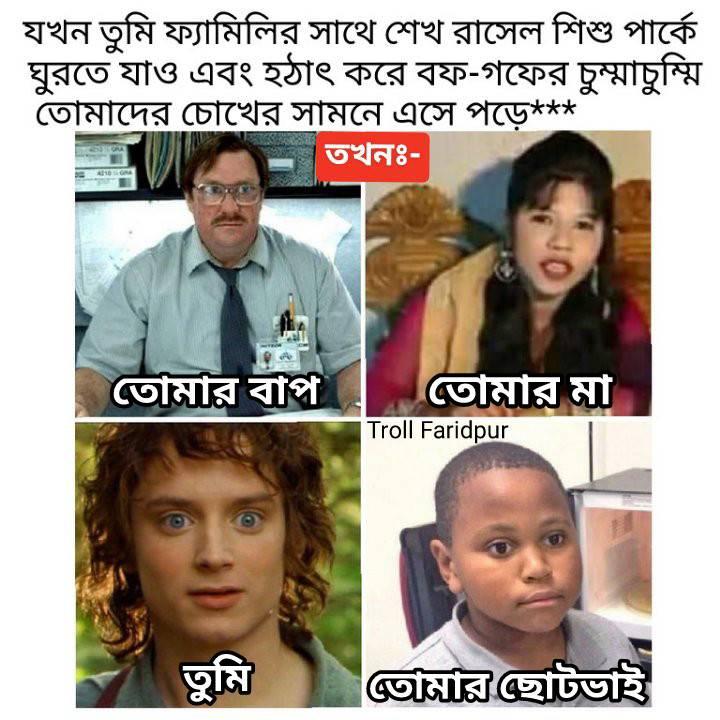
Caption: যখন তুুমি ফ্যামিলির সাথে শেখ রাসেল শিশু পার্কে ঘুরতে যাও এবং হঠাত করে বফ গফের চুম্মাচুম্মি তোমাদের চোখের সামনে এসে পড়ে ***    তখনঃ    তোমার বাপ   তোমার মা     তুমি    তোমার ছোটভাই
Label: non-hate